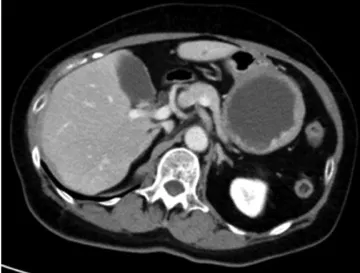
Enhanced abdominal computed tomography at the onset of abdominal pain. The gastric tumor had moved to the side of the greater curvature and the stomach was twisted. There is no evident contrast failure area of the stomach.
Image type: radiology (ct)